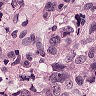
Metastatic tissue present: yes